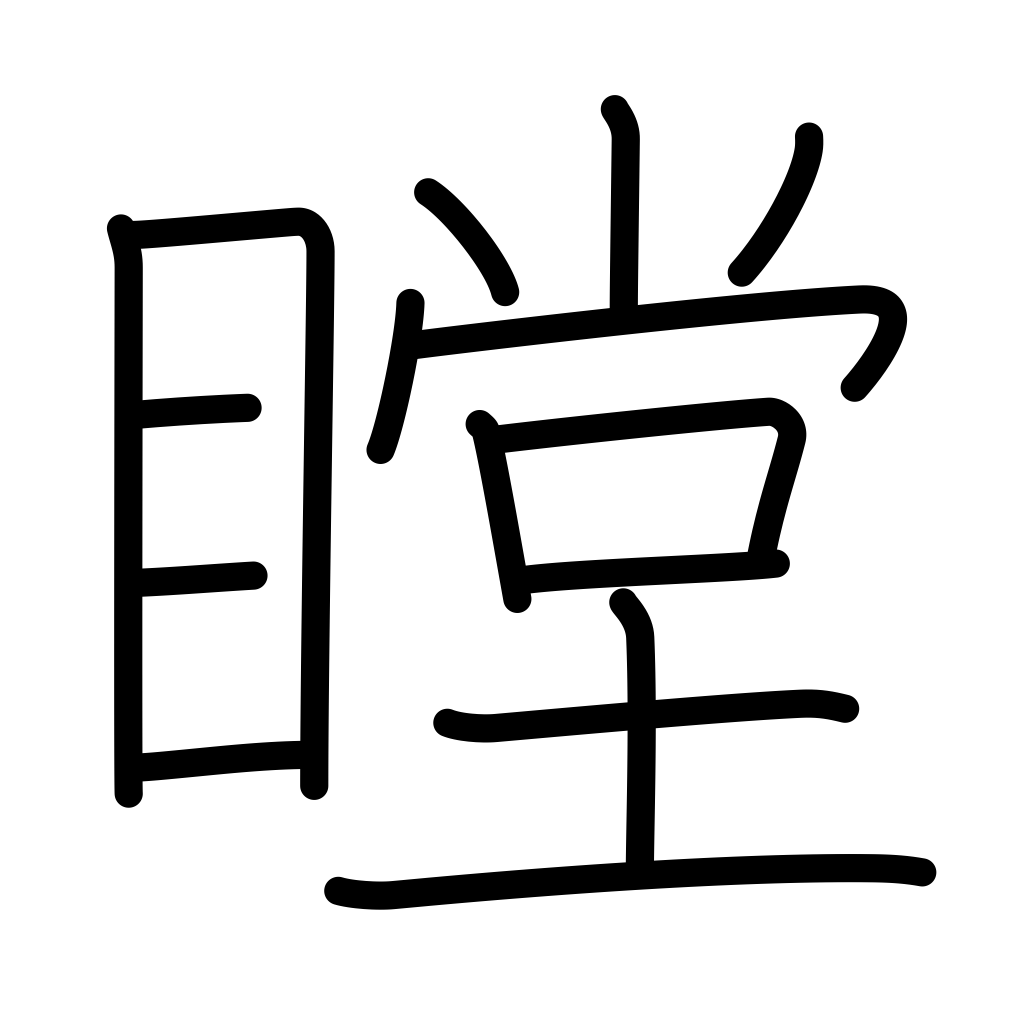
Meaning: stare intently